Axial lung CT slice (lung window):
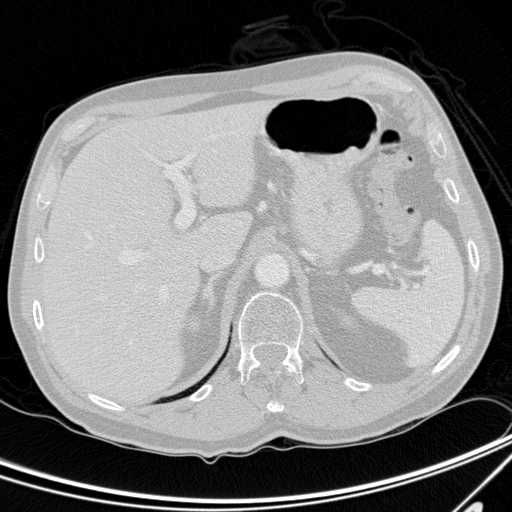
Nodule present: no